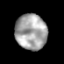
Tissue: prostate
Cell type: B cells
Senescence score: 0.7009
Nuclear area (px): 1096
Mean DAPI intensity: 164.708